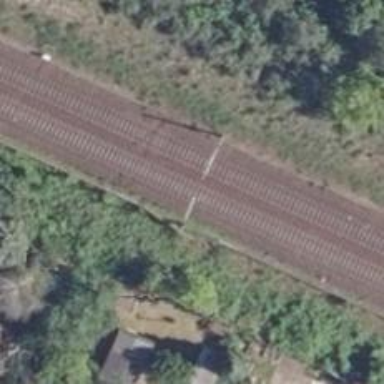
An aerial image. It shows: Milestone along the railway track with catenary mast.